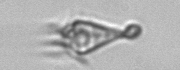
Label: Paratontonia_gracillima